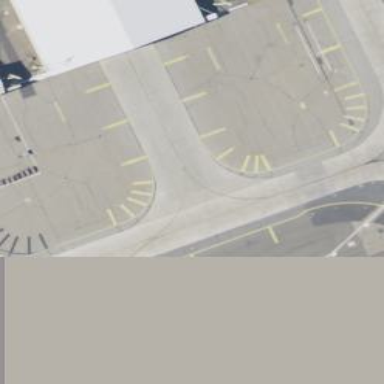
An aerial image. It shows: Image of taxiway at airport.